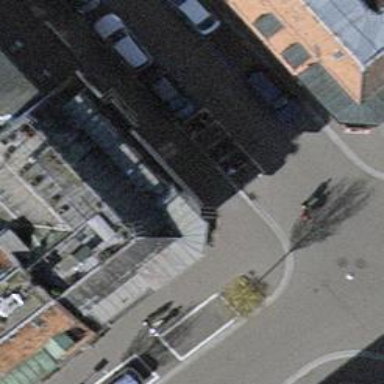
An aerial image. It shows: Bicycle parking area.